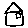
Label: house